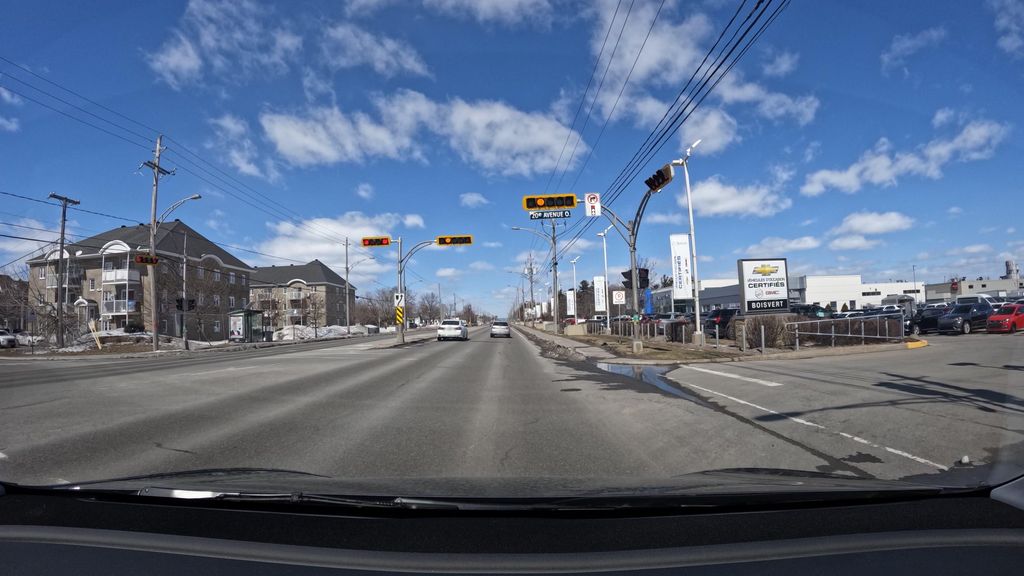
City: montreal